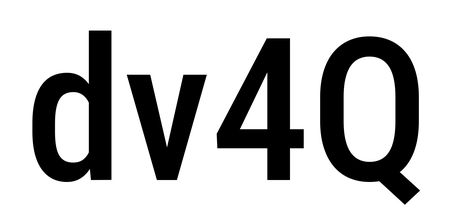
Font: Roboto_Condensed_Medium